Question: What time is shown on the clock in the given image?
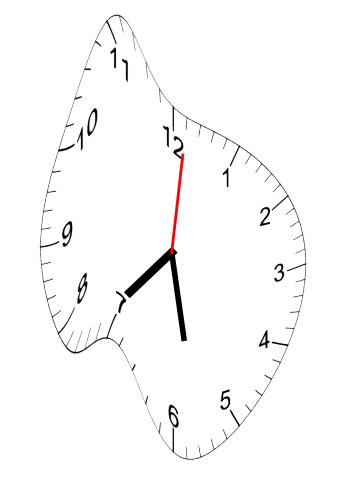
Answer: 07:28:01